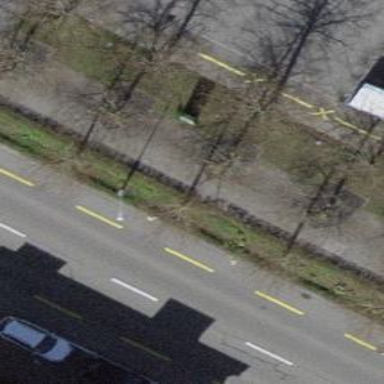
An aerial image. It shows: Asphalt sidewalk.